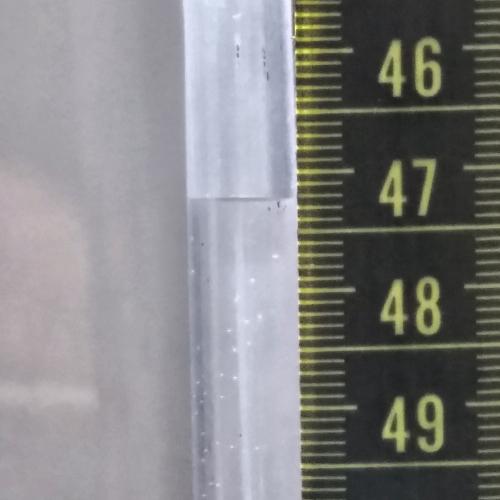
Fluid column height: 47.2 cm